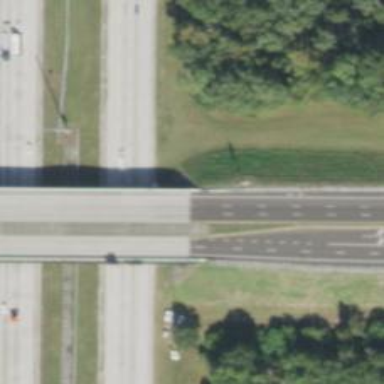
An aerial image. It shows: Primary highway bridge with asphalt surface. There is sidewalk on the left.